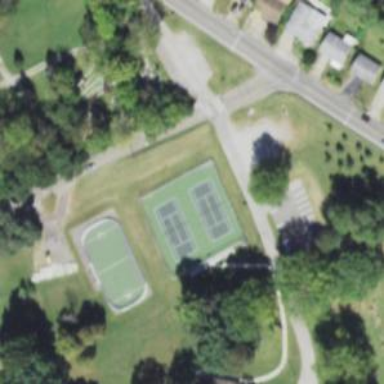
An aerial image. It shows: Tennis court in leisure pitch.